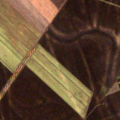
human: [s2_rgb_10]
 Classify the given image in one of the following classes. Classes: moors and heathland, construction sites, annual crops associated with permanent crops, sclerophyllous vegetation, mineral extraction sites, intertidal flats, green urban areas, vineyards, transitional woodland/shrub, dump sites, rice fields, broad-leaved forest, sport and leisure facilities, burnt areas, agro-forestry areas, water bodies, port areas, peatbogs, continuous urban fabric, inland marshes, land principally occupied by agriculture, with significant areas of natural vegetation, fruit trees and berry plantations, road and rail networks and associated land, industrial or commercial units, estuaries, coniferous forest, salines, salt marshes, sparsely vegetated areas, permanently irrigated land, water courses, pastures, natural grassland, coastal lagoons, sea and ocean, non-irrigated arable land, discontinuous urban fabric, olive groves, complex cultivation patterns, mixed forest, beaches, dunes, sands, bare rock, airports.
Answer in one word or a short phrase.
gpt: non-irrigated arable land